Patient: sex M, age 32
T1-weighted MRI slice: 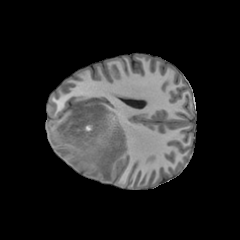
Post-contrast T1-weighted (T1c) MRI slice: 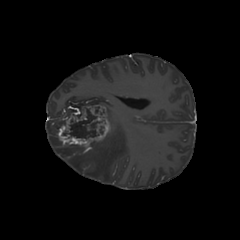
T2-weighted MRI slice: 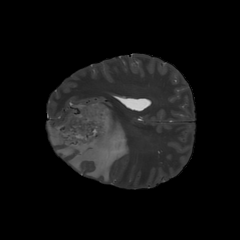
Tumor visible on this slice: yes
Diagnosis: Glioblastoma, IDH-wildtype
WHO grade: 4